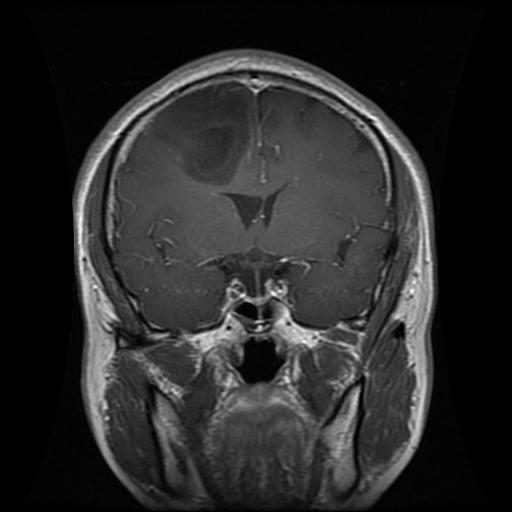
Label: glioma